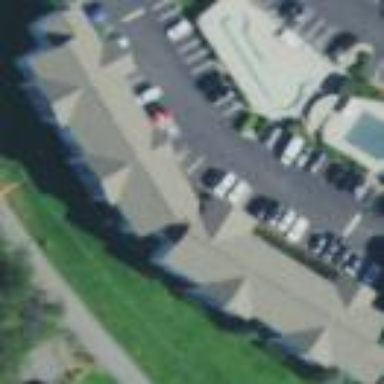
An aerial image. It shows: Hotel building.